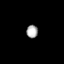
Tissue: prostate
Cell type: T cells
Senescence score: 0.2916
Nuclear area (px): 144
Mean DAPI intensity: 171.764